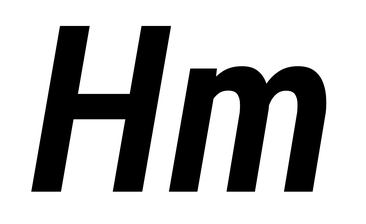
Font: Roboto-Italic_Condensed_SemiBold_Italic